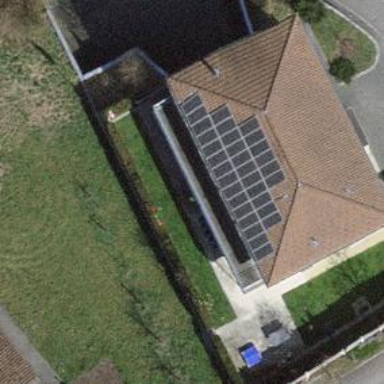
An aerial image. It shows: Solar power generator.